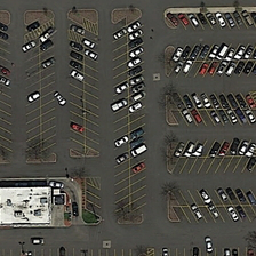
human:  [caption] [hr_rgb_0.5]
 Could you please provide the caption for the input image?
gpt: There is a parking lot. There is a white building with some bare trees scattered in it.

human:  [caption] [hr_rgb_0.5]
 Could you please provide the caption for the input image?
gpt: this is a huge angled parking lot with a lot cars parking in it .

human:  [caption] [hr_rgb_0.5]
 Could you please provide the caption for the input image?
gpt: the parking contains several white and black cars .

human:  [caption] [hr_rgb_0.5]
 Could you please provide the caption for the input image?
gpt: There are parking lots including white buildings scattered in some bare trees.

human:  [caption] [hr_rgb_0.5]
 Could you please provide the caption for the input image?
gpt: There is a parking place including a white building where you scattered some bare trees.